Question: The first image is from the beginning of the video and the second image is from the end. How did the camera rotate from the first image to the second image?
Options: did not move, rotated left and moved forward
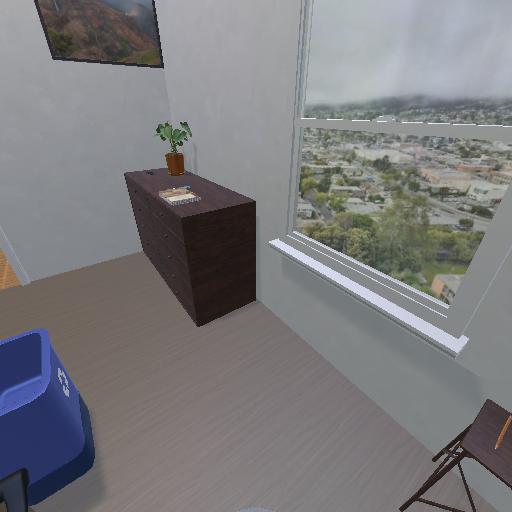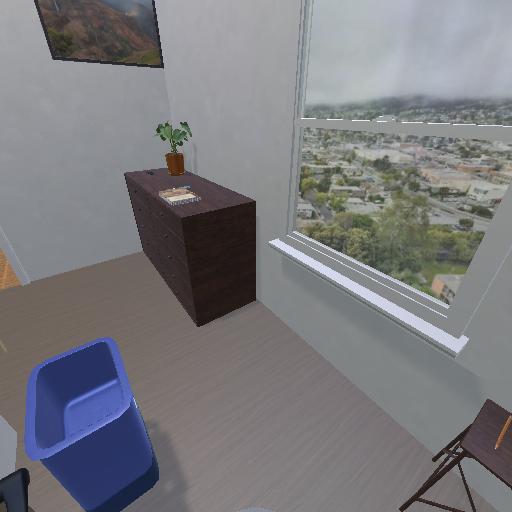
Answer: did not move